Question: I want to draw chart that can set x between two y for example I want to draw a chart with x=100 and y1=200 , y2=500 just vertical line with good detail which chart can do that for me something like this image

Which chart I should use I think it should be line chart but how?
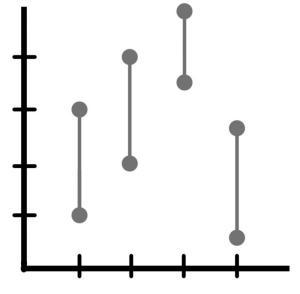
Answer: You can use a LineChart to do that. Create a DataTable with columns for 'x' and 'y' values, then enter your points one row at a time, with linked points adjacent to each other, and empty rows in between (which causes the line to break, so you don't connect to the next vertical pair). Here's an example:
'''
function drawChart() {
var data = google.visualization.arrayToDataTable([
['X', 'Y'],
[1, 100], // keep linked points adjacent
[1, 200],
[null, null], // insert blank row in between
[2, 150],
[2, 275],
[null, null],
[3, 75],
[3, 200],
[null, null],
[4, 100],
[4, 300]
]);
var chart = new google.visualization.LineChart(document.querySelector('#chart_div'));
chart.draw(data, {
height: 400,
width: 600,
pointSize: 5
});
}
google.load('visualization', '1', {packages:['corechart'], callback: drawChart});
'''
<URL>